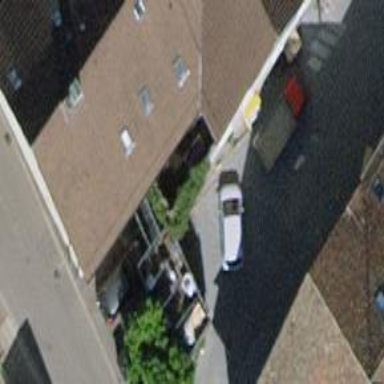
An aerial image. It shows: Building with tile roof.